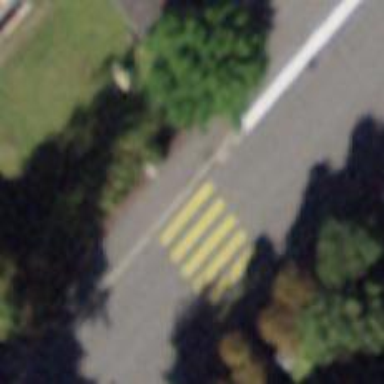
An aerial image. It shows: Footway with marked crossing. The surface is asphalt.